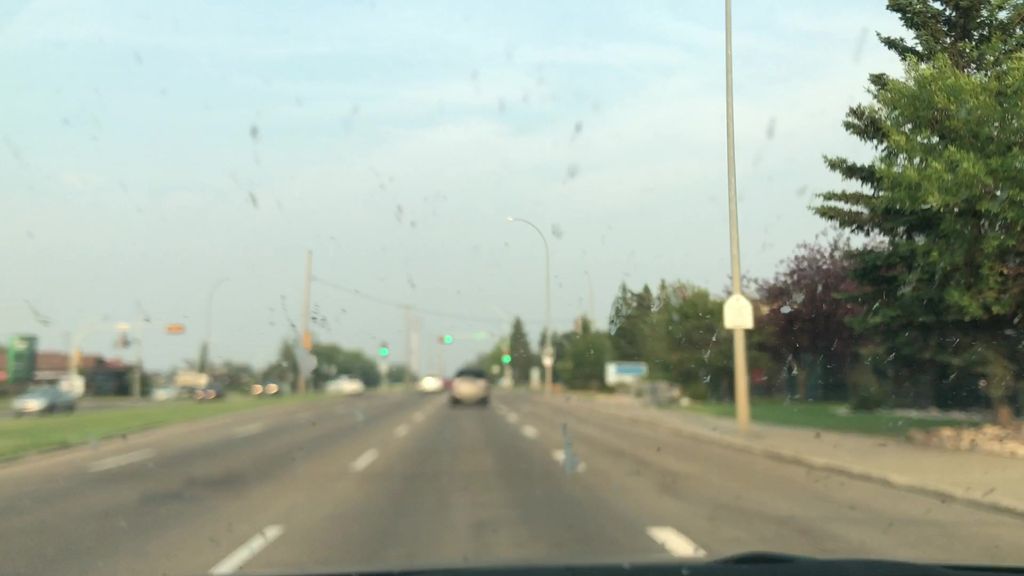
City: edmonton